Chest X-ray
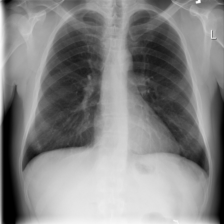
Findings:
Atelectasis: negative
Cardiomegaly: negative
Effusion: negative
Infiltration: negative
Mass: negative
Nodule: negative
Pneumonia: negative
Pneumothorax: negative
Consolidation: negative
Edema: negative
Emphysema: negative
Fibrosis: negative
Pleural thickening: negative
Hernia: negative